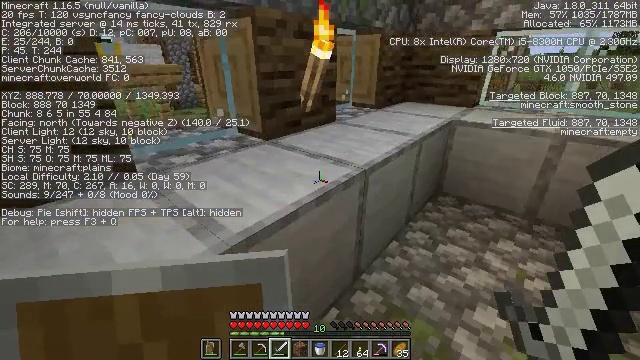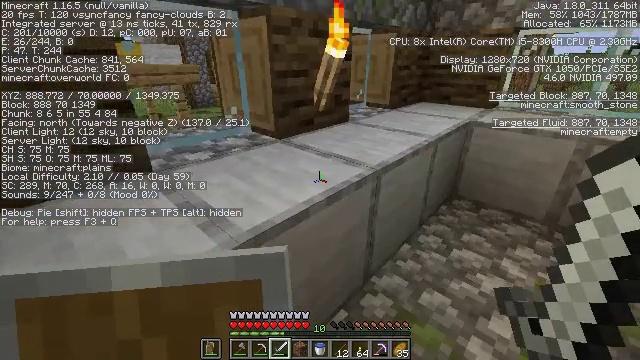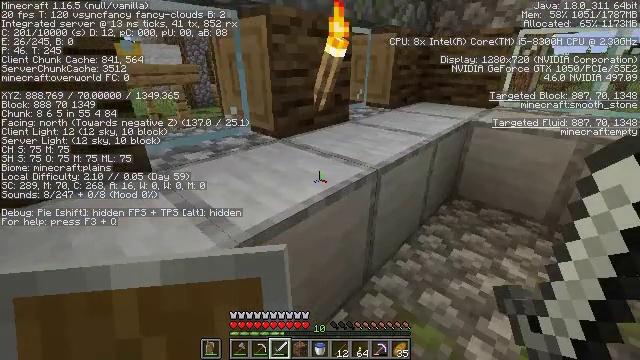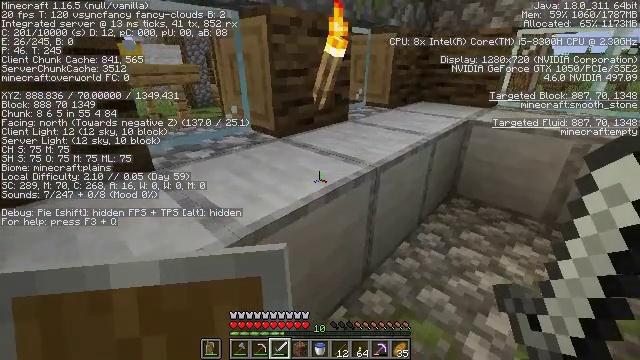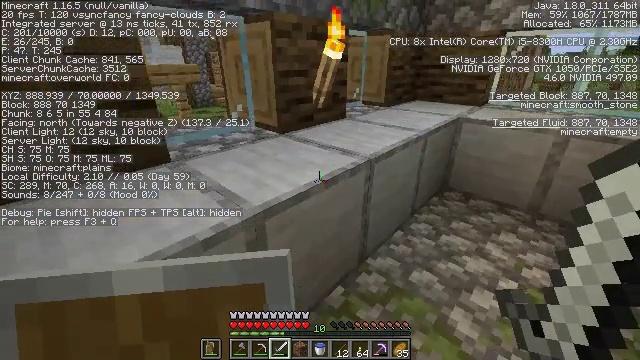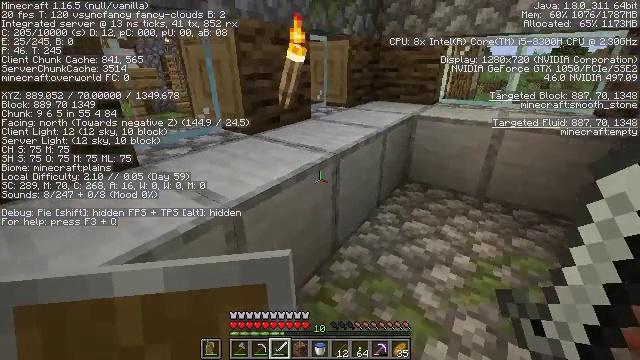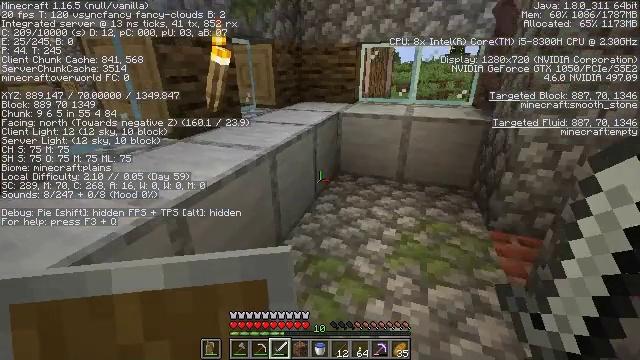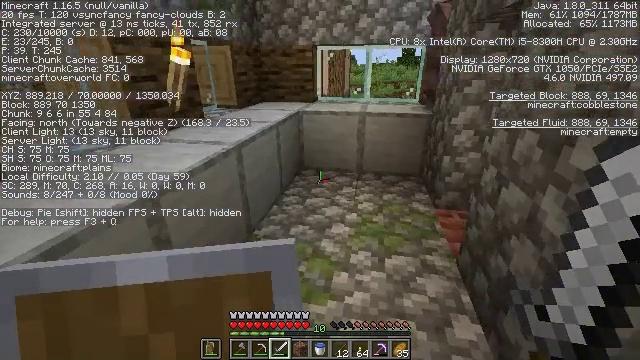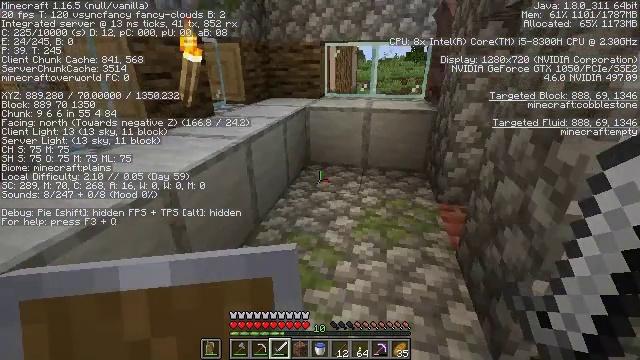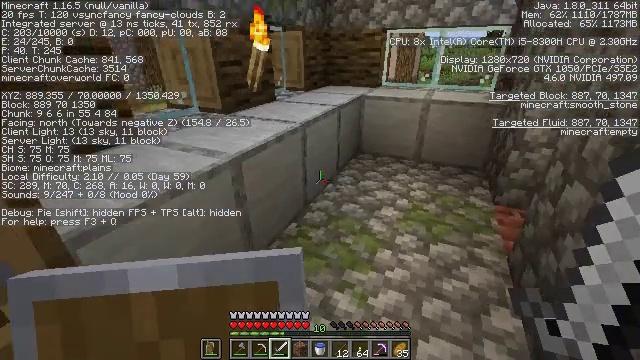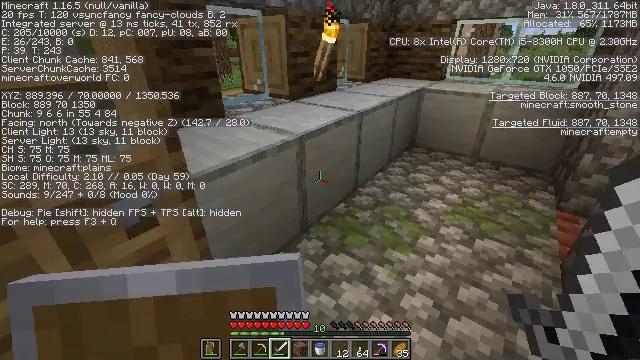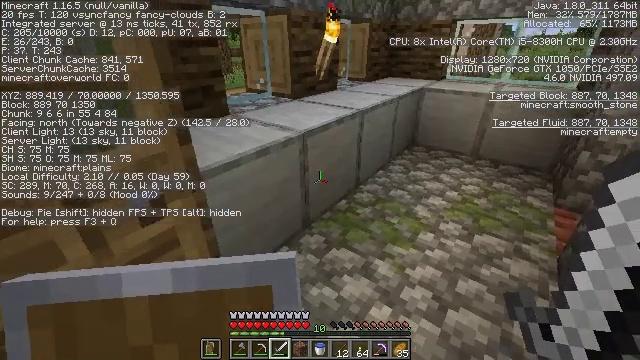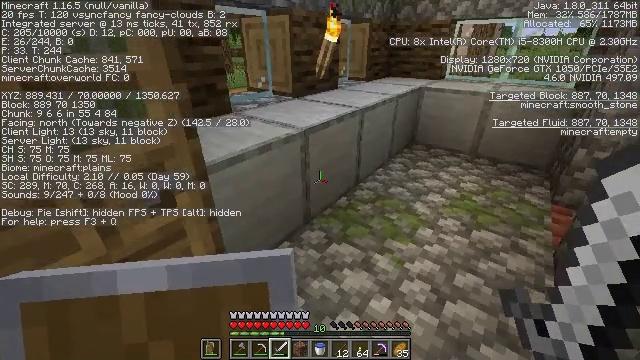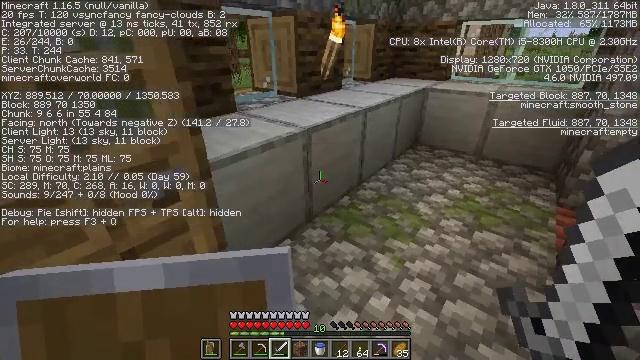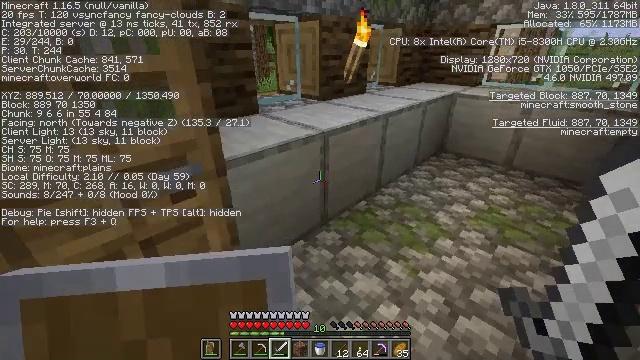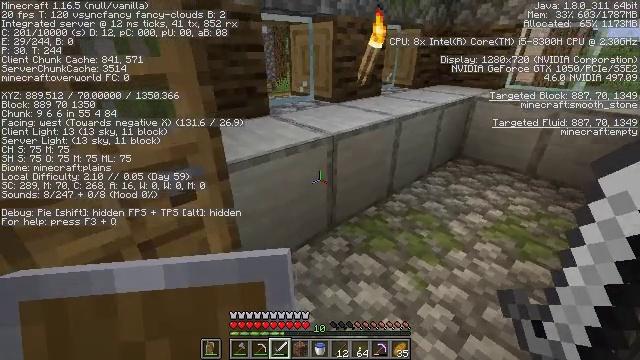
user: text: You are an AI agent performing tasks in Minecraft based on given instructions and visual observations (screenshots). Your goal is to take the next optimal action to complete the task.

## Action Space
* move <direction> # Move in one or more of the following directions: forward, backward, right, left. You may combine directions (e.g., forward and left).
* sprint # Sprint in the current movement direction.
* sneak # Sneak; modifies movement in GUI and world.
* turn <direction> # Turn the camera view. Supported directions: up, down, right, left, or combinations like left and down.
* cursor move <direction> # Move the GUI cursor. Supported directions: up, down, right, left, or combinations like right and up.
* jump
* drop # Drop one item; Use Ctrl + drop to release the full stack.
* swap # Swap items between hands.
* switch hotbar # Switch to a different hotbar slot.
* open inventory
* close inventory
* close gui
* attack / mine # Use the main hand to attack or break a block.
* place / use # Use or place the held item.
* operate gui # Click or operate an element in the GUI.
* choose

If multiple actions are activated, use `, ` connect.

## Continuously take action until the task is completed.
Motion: motion action
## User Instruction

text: Break the smooth stone to collect it.
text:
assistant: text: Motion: turn left
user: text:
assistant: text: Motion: no_op
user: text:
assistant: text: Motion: move back
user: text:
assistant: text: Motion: move back
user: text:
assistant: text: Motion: move back, turn right
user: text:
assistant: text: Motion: move back, turn right
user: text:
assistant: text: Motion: move back, turn right
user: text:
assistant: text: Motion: move back, turn left
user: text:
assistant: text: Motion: move back, turn left and down
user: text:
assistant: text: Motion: turn left and down
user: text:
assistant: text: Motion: no_op
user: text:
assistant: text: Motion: no_op
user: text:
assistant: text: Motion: move right, turn left
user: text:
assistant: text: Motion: move right, turn left
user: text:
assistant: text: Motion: move right, turn left
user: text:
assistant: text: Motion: move right, turn left
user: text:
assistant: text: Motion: turn left
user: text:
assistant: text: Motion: no_op
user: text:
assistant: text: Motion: no_op
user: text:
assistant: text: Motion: turn left
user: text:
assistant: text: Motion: turn left
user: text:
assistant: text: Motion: turn left, switch to hotbar 2
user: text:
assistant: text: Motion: switch to hotbar 2
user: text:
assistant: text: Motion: attack / mine, switch to hotbar 2
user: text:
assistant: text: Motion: attack / mine
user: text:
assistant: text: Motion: attack / mine
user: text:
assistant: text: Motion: attack / mine
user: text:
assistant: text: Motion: attack / mine
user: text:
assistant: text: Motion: attack / mine
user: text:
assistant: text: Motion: attack / mine